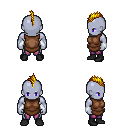
a pixel art fantasy rpg character, male body template, dark elf, purple skin, brown tunic, magenta pants, blonde mohawk hairstyle, white cloth bracers, black shoes, four views (front, back, left, right), 2x2 character sprite sheet, small pixel art, hard edges, no anti-aliasing